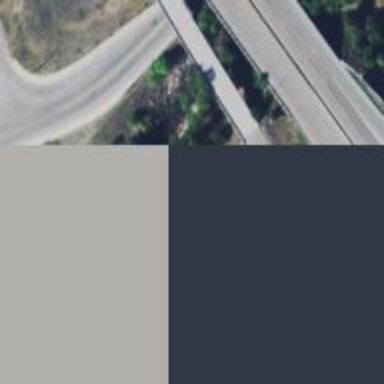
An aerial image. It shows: Bridge over motorway_link.